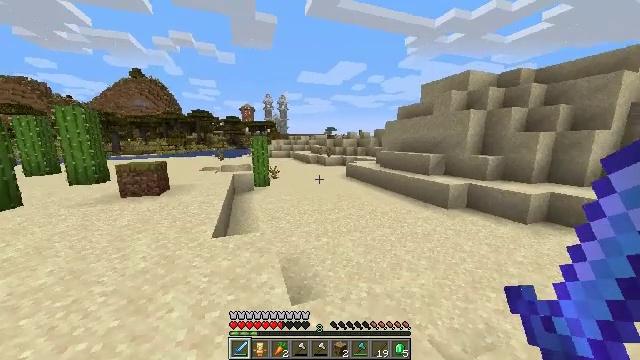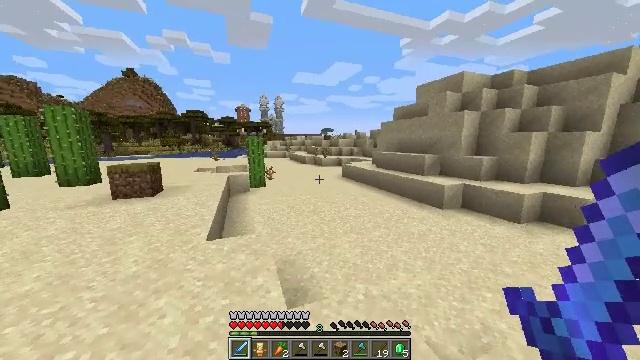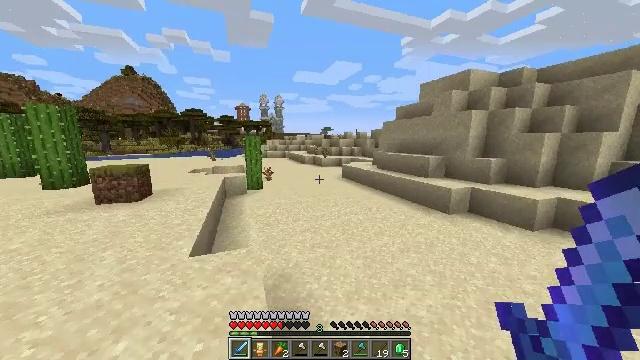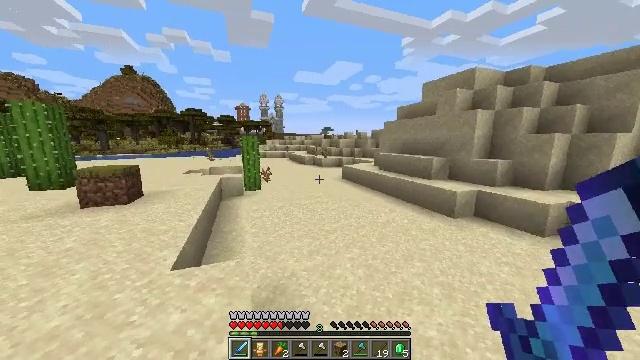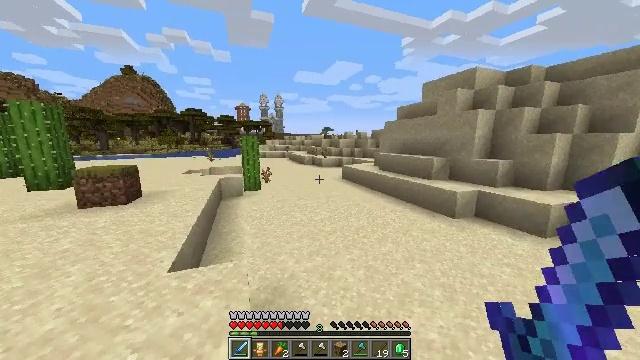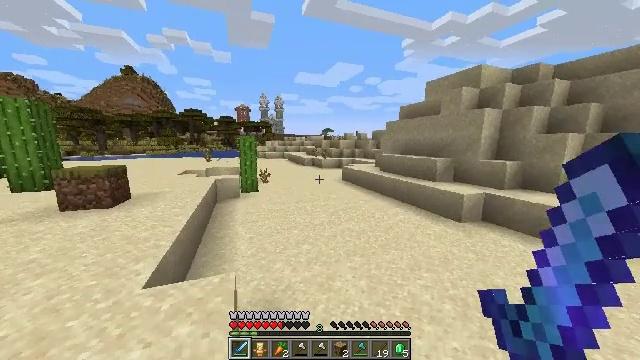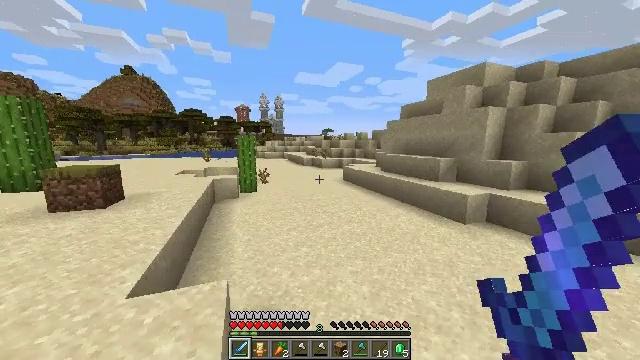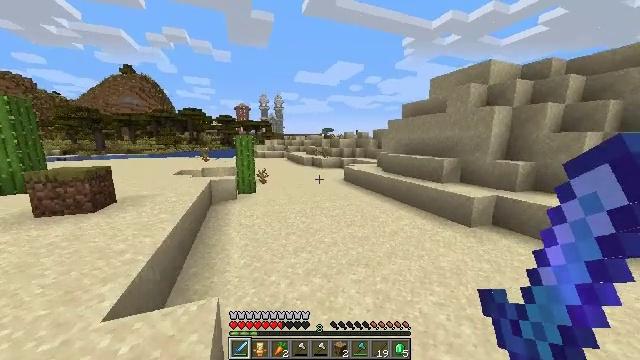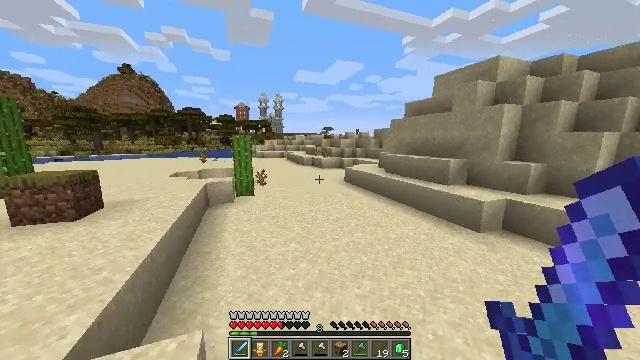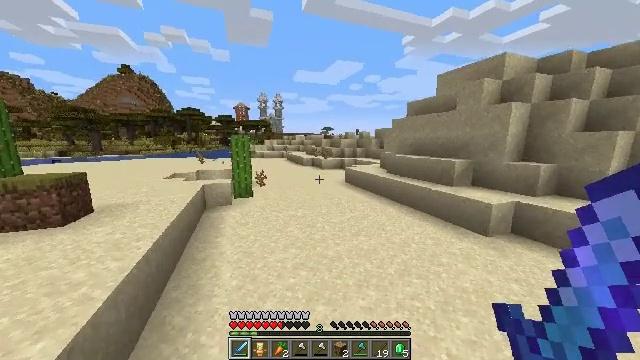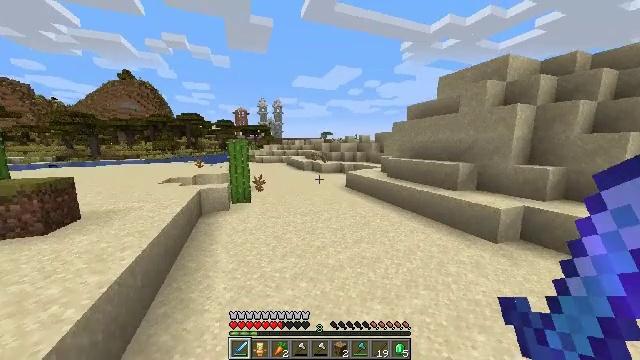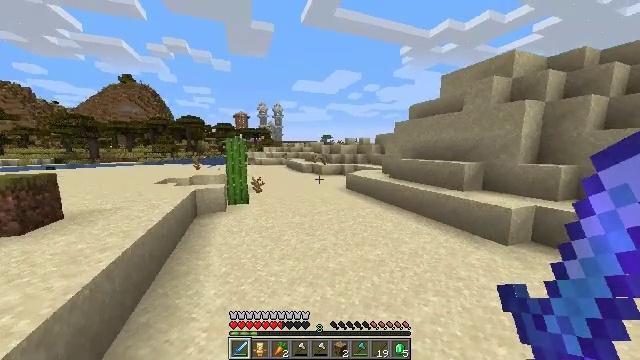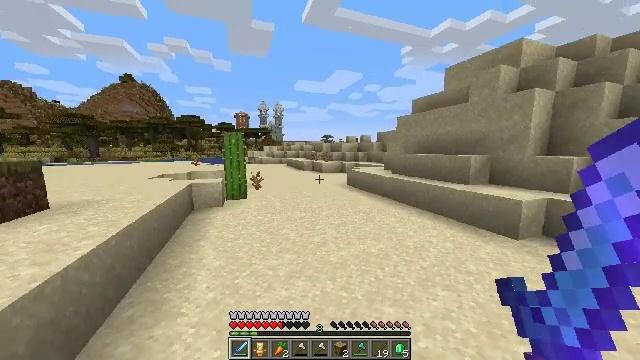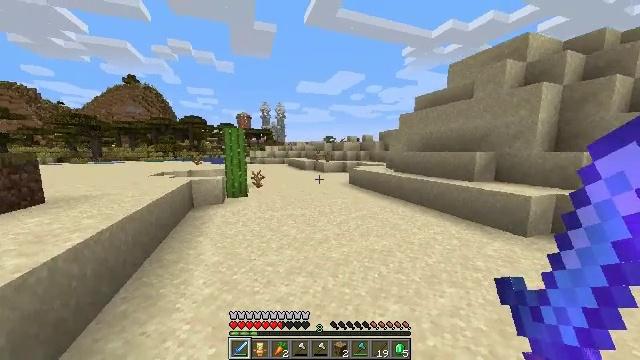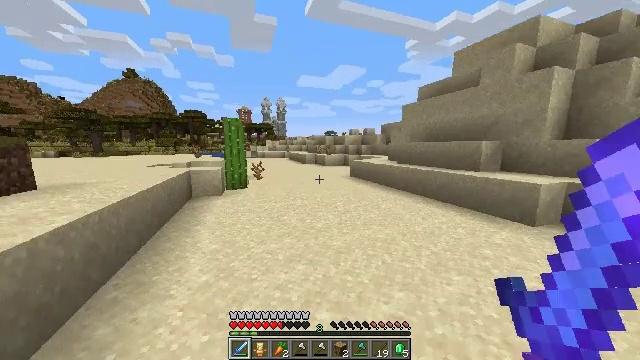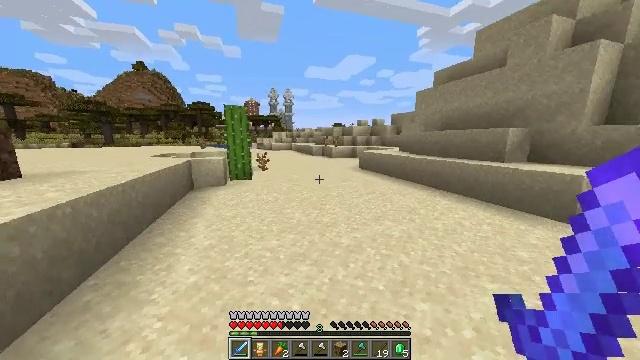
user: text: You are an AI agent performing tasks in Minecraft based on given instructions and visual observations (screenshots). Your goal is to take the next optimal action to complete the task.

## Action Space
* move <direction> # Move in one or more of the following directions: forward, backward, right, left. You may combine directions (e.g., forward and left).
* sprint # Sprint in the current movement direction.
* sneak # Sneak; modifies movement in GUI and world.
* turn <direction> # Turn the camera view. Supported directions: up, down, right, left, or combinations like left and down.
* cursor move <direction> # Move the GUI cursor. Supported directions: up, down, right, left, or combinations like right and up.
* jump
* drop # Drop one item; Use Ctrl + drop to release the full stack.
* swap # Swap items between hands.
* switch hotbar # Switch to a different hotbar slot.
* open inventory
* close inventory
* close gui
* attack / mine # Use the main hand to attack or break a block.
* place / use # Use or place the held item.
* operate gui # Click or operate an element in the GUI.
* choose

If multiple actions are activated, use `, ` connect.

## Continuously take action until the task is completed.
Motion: motion action
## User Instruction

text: Left click to mine the dead bush.
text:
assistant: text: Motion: move forward, turn right
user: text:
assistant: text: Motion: move forward
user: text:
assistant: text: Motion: move forward
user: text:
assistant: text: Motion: move forward
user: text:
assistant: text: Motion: move forward
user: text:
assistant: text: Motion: move forward
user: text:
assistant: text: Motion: move forward
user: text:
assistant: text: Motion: move forward
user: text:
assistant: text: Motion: move forward
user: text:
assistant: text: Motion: move forward, turn up
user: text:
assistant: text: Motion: move forward
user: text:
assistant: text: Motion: move forward
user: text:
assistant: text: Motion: move forward
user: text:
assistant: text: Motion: move forward, turn down
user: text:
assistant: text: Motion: move forward, turn left and down
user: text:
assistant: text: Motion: move forward, turn left
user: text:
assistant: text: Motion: move forward
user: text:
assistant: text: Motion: move forward
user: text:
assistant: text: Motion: move forward
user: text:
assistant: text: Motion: move forward
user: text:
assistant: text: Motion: move forward
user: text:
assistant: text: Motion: move forward
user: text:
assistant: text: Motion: move forward
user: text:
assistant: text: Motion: move forward
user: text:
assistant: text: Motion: move forward
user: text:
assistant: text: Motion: move forward
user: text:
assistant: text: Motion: move forward
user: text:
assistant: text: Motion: move forward
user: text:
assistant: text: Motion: move forward
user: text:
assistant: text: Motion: move forward